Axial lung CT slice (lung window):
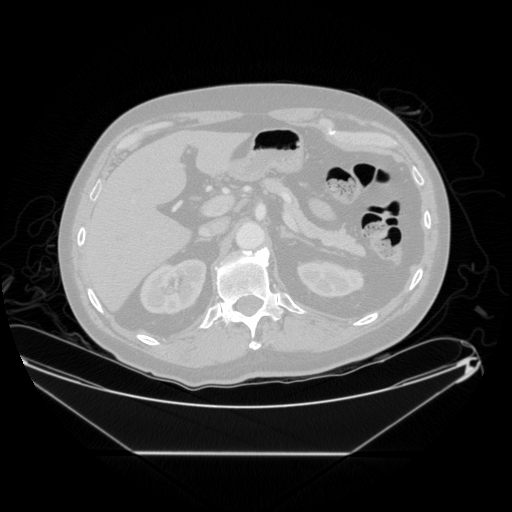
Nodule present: no